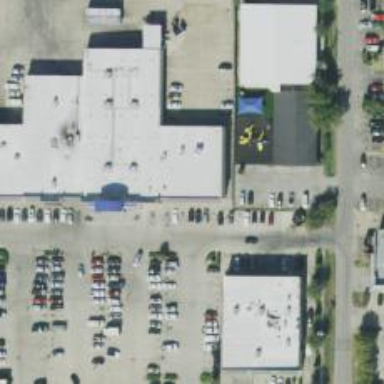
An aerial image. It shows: Clinic.